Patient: sex M, age 43
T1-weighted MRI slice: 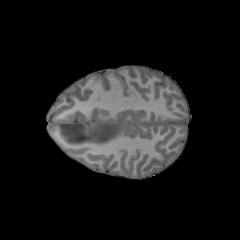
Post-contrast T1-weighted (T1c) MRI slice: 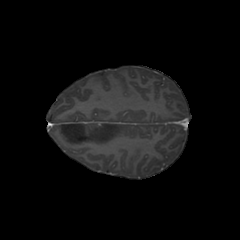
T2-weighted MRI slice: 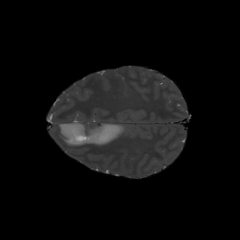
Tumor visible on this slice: yes
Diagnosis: Astrocytoma, IDH-mutant
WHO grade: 4